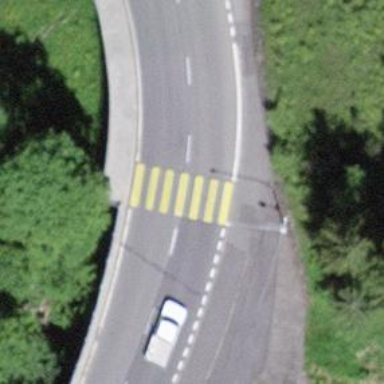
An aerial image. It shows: Uncontrolled crossing on the road.